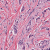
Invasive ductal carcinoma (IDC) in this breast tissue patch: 1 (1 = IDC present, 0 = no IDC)